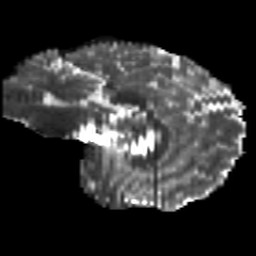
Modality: T2w
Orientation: sagittal
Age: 29
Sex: male
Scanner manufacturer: siemens
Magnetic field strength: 3 T
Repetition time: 8.8 s
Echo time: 0.085 s